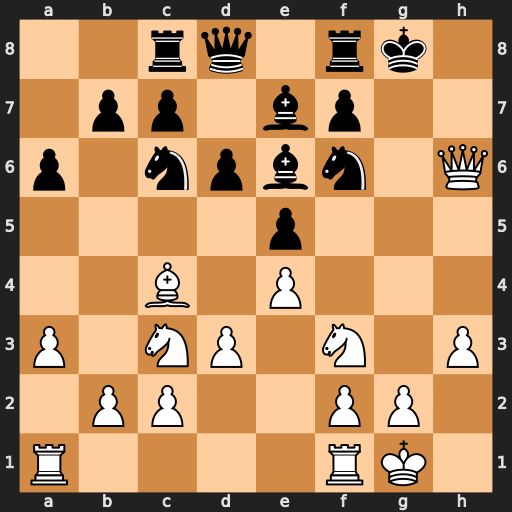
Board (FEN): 2rq1rk1/1pp1bp2/p1npbn1Q/4p3/2B1P3/P1NP1N1P/1PP2PP1/R4RK1
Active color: w
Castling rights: -
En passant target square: -
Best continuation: Ng5 Bxc4 dxc4